Interaction volume radius: 5 \u00c5
Interaction volume height: 15 \u00c5
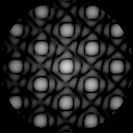
Disorder parameter: 0.004181